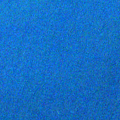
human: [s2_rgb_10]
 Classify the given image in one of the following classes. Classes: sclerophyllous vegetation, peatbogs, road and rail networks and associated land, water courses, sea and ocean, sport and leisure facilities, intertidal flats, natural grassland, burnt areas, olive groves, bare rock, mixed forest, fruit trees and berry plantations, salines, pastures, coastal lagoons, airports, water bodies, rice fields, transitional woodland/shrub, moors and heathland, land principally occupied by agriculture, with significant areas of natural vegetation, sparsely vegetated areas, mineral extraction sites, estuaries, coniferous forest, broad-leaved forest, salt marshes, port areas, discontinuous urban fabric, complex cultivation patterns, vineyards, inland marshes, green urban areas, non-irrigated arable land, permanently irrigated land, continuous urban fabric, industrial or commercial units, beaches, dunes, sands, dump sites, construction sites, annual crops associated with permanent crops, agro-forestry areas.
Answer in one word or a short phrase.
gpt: sea and ocean